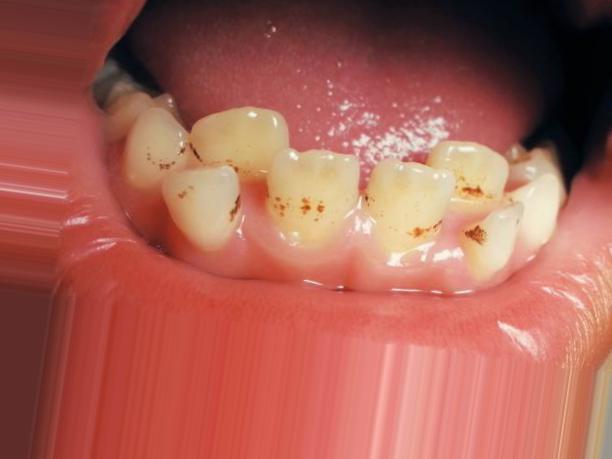
Condition: Tooth Discoloration